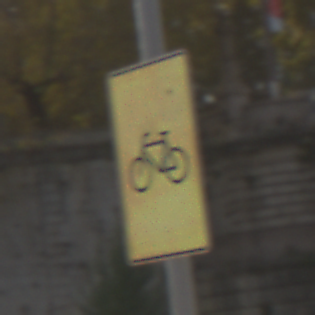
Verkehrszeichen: RadverkehrOhnePfeilsymbol
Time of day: MorningAfternoon
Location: Outdoor (Suburban)
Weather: PartlyCloudy
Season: NotSpecified
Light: Natural